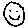
Label: smiley face